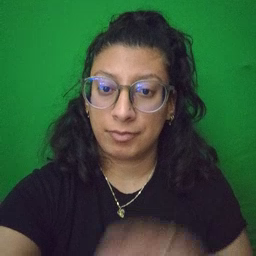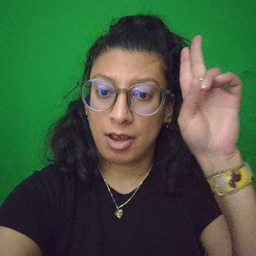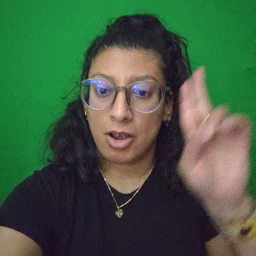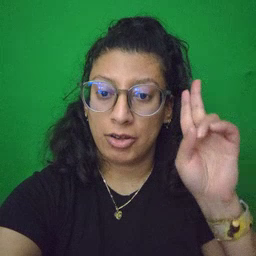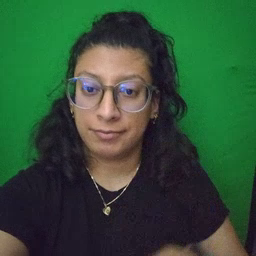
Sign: uncle